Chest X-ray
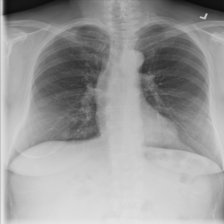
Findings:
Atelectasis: negative
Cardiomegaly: negative
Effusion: negative
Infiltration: negative
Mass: negative
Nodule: negative
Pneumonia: negative
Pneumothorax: negative
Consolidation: negative
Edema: negative
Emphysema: negative
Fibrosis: negative
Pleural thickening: negative
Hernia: negative